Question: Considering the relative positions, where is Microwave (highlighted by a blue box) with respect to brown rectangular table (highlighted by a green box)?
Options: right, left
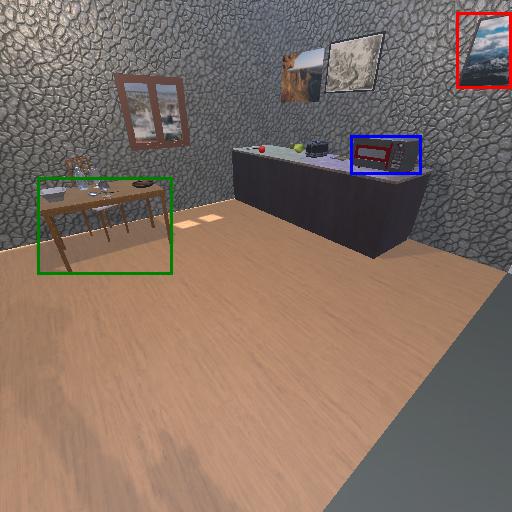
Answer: right